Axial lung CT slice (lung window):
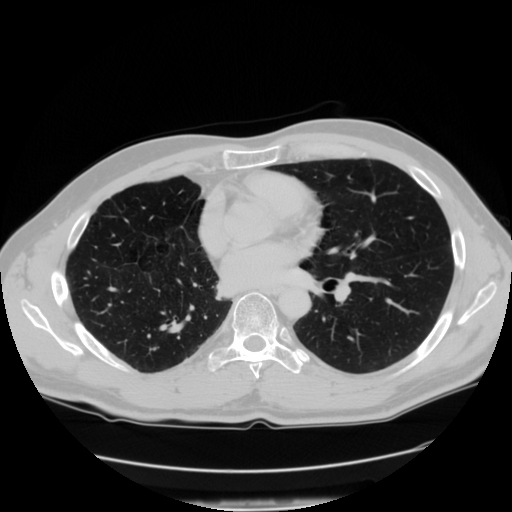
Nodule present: no